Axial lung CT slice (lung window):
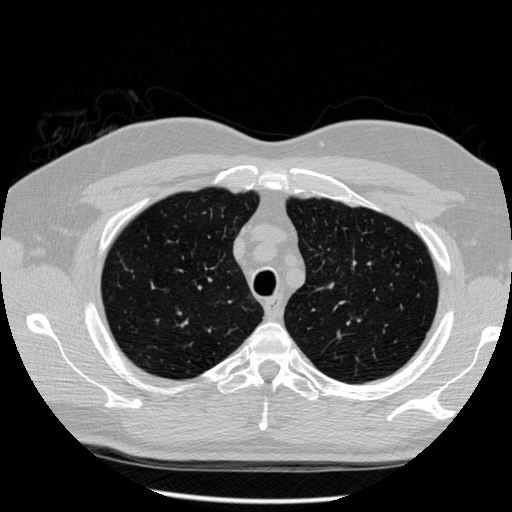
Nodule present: no